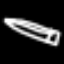
Label: pencil